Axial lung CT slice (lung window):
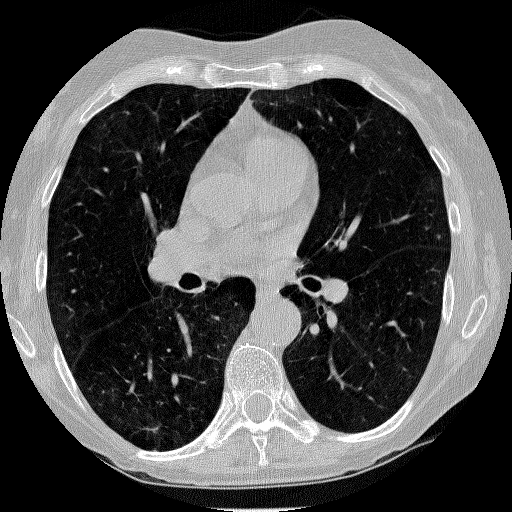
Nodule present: no